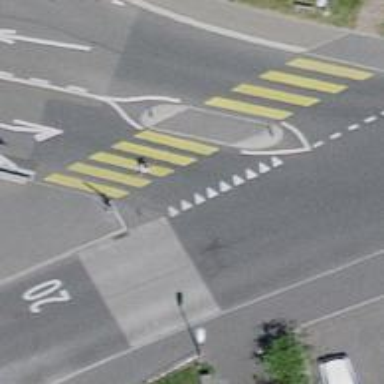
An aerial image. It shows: Uncontrolled crossing on the road.